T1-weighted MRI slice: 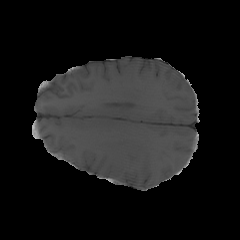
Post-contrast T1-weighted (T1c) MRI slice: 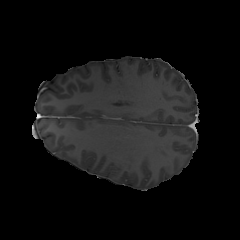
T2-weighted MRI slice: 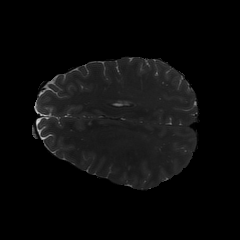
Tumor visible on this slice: no